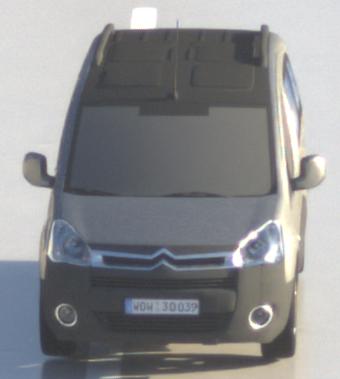
Make: Citroen
Model: Berlingo Kombi VTi 120
Detailed model: Berlingo (II) Kombi
Model produced from: 2009/12
Model produced until: 2012/03
Doors: 5
Color: gray
Road condition: wet road
Daytime: sunrise or sunset
Contrast: medium contrast